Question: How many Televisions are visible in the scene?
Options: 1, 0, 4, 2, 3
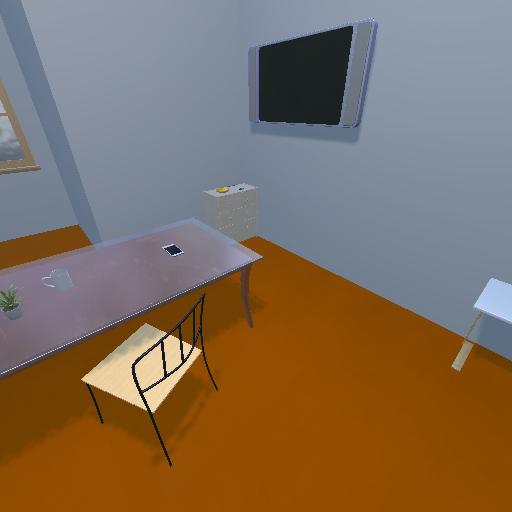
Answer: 1